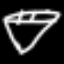
Label: diamond